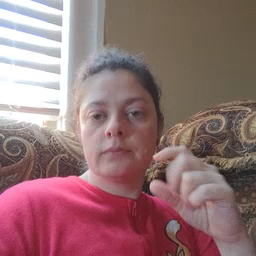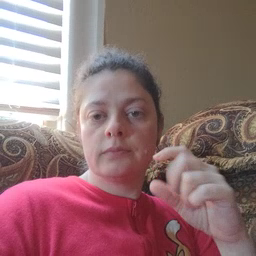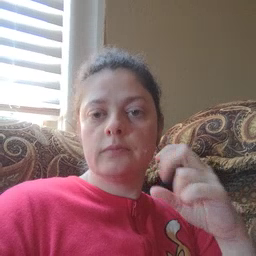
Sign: cereal